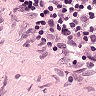
Metastatic tissue present: no